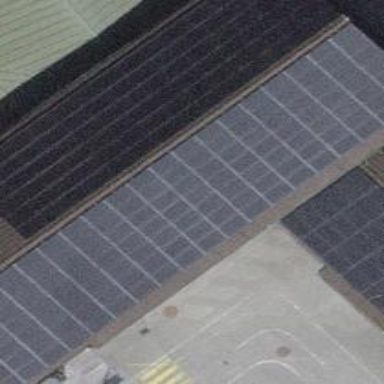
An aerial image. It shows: Solar photovoltaic panel generator.